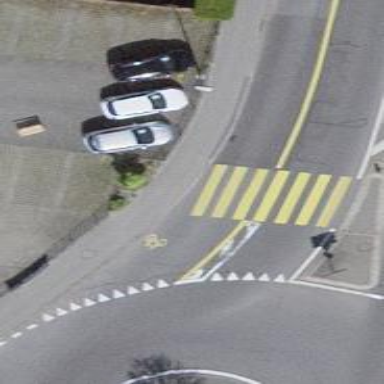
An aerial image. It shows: Kerb barrier.